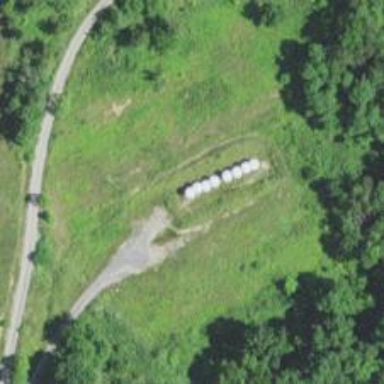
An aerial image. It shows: Storage tank that is man-made.